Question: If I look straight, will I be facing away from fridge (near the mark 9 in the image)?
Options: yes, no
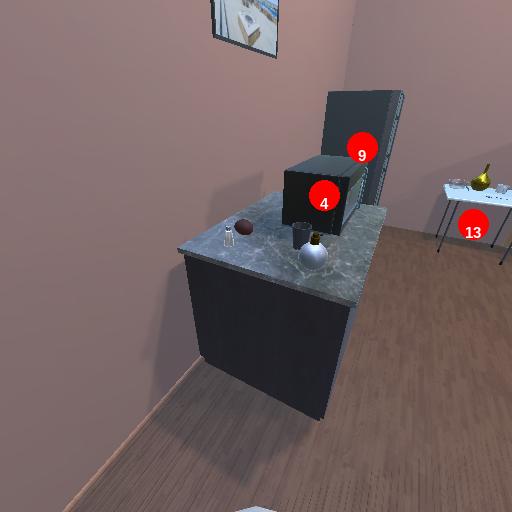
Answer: yes